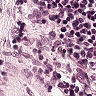
Metastatic tissue present: no